Question: I have 2 celery workers on different servers.
My first server configuration is:
'''
CELERY_BROKER_URL = env.str("CELERY_URL") # amqp://<user>:<password>@host/db
CELERY_RESULT_BACKEND = env.str("RESULTS_URL") # redis://<user>:<password>@<host>
CELERY_ACCEPT_CONTENT = ["json"]
CELERY_TASK_SERIALIZER = "json"
CELERY_RESULT_SERIALIZER = "json"
CELERY_IGNORE_RESULT = False
CELERY_TASK_TRACK_STARTED = True
# I've also tried CELERY_TASK_STARTED
'''
My second server configuration is
'''
broker = "amqp://<user>:<password>@host/db" # same as 1st
result_backend = "redis://<user>:<password>@<host>" # same as 1st
task_track_started = True
# I've also tried task_started
'''
Also on my second server I have a task
'''
@app.task(name='Test_task')
def test_task():
return 'Done!'
'''
I'm calling this task from my 1'st server using 'task = app.send_task('Test_task', queue='test_queue')'
So
when I'm trying to get this task status or result it's always same
'''
>>> task.state
'PENDING'
>>> print(task.result)
None
'''
But if I check this task in flower its state is and its result is

I've also tried use 'rpc://' as result_backend but result is still same.
My first Celery worker is running on Pop!_OS 20.04 LTS x86_64
My second Celery worker is running on Ubuntu 20.04 LTS aarch64
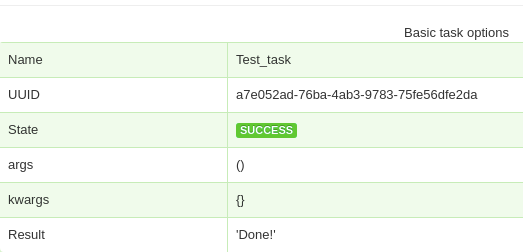
Answer: Ok, I'm too inattentive
I must use 'backend' instead of 'result_backend' in second configuration